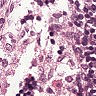
Metastatic tissue present: no